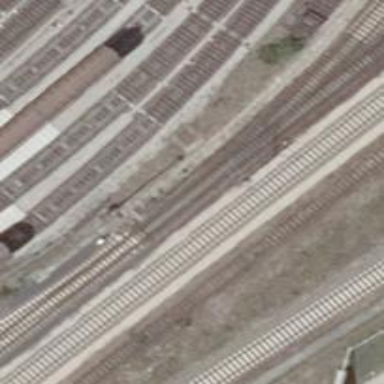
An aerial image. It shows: Railway switch.